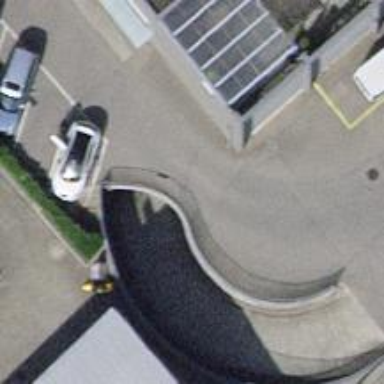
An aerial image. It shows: Parking entrance.